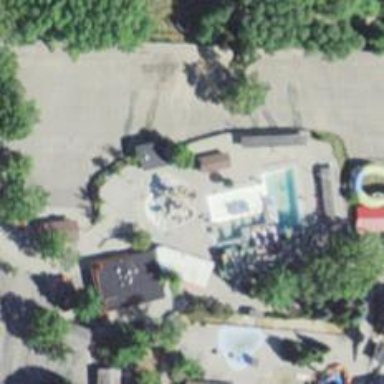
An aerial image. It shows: Water slide attraction.